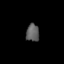
Tissue: lung
Cell type: Epithelial cells
Senescence score: 0.1746
Nuclear area (px): 226
Mean DAPI intensity: 93.155